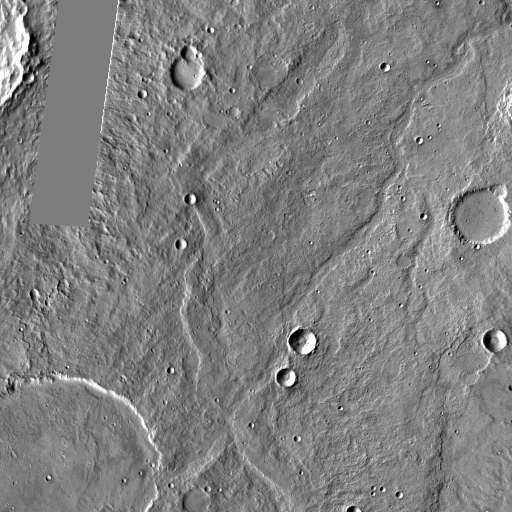
Crater classes present: Background, Other, Layered, Buried, Secondary